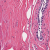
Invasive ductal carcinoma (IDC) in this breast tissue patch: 0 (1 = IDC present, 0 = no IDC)